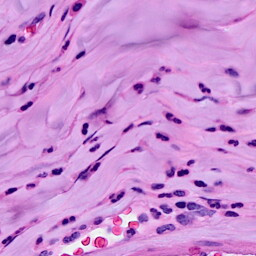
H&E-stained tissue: Breast